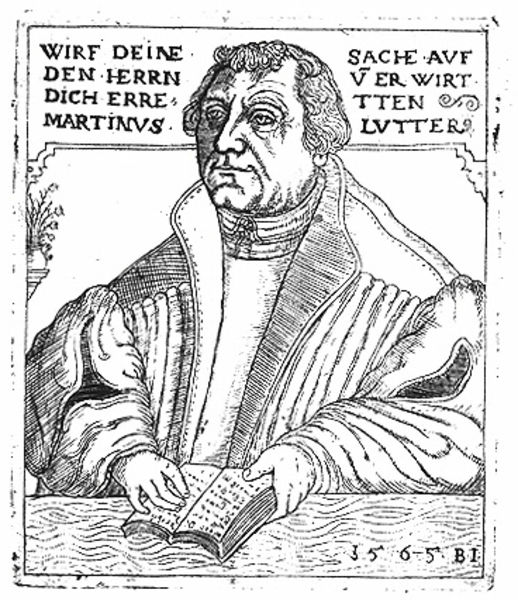
Titel: Bildnis des Martin Luther
Künstler: Balthasar Jenichen
Institution: (Seriendruck)
Schlagwörter: hand, mann, sitzen, finger, grau, holz, mund, nase, tisch, weiss, zeichnung, augen, bibel, falten, kragen, rahmen, ärmel, bildnis, hände, portrait, porträt, haare, mantel, blatt, pflanze, kinn, renaissance, vase, holzschnitt, schrift, graphik, rand, lesen, deutsch, buch, druck, holzstich, stich, seite, text, buchdruck, portät, luther, nummer, legende, martin, martin luther, gescicht, deine, martinus, 1565, hoilz, wirf